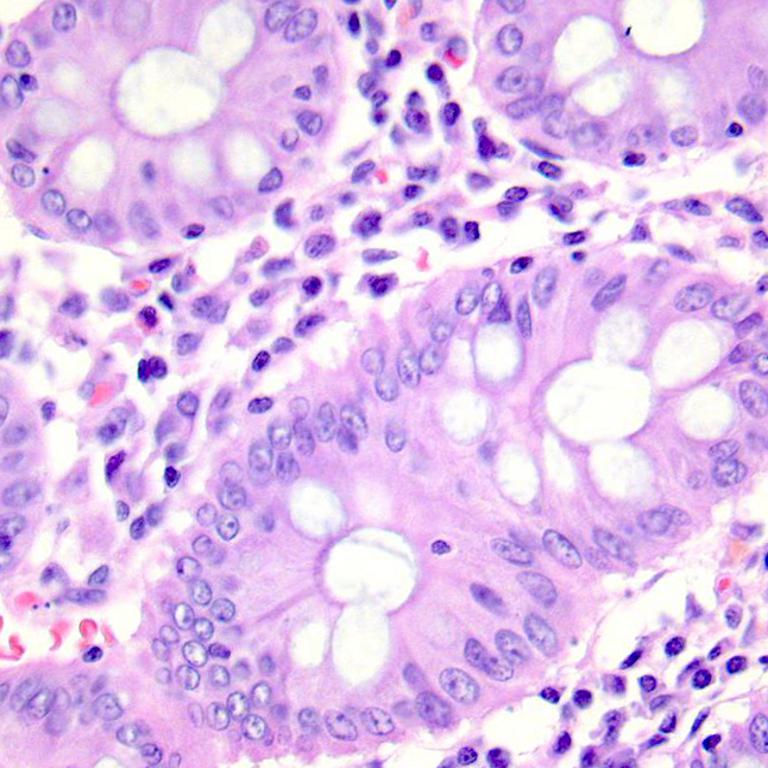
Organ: colon
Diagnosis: benign